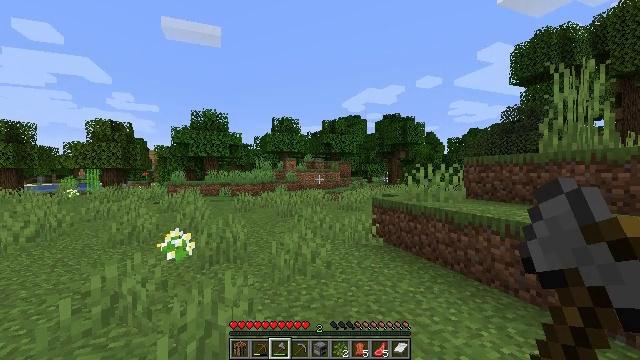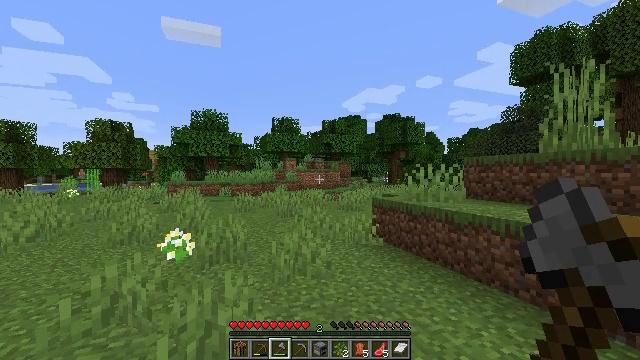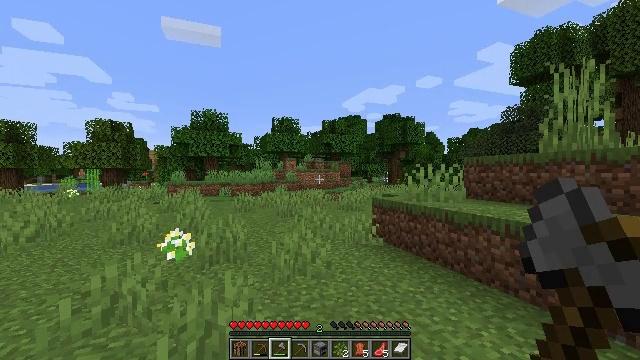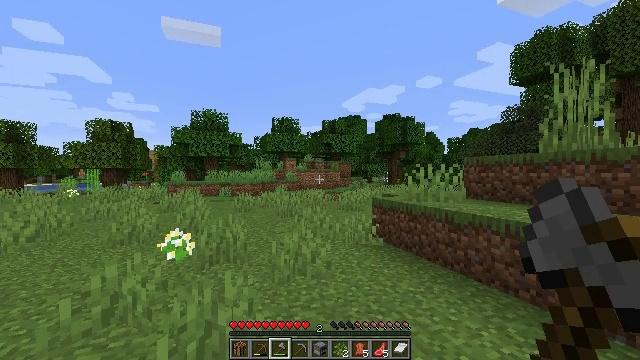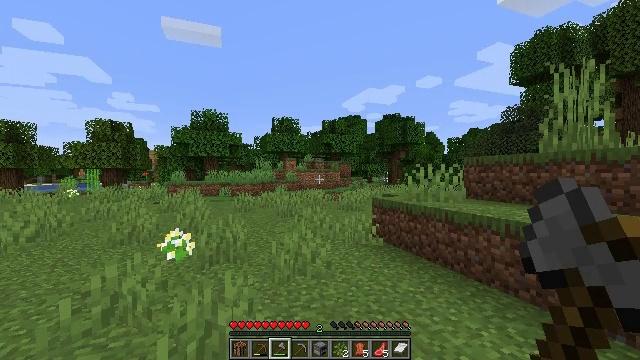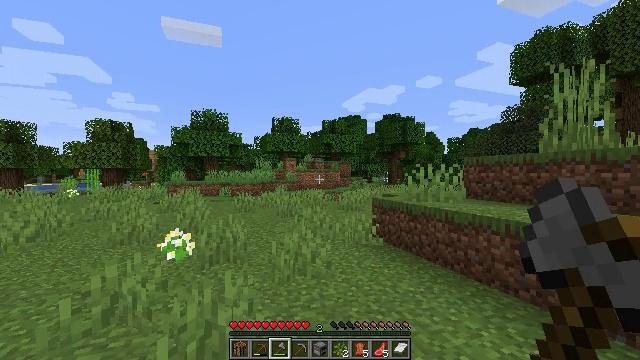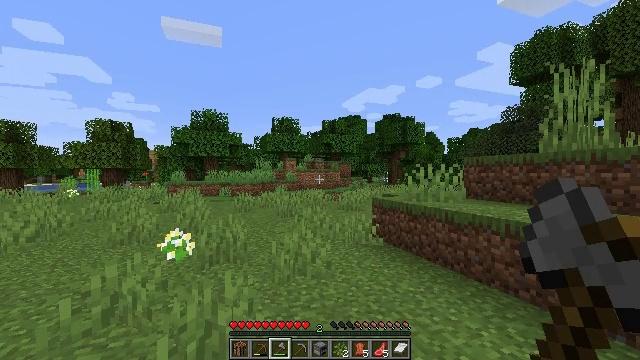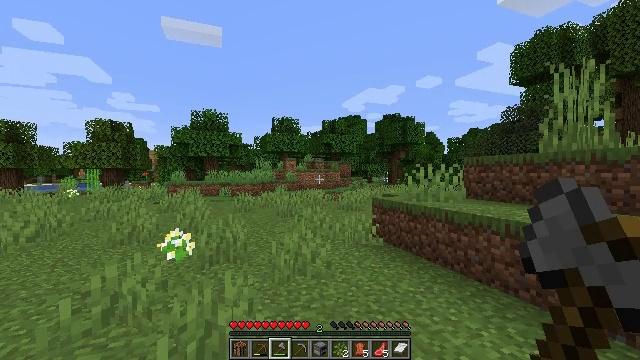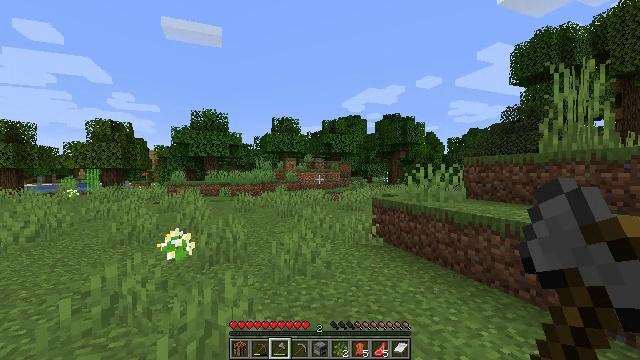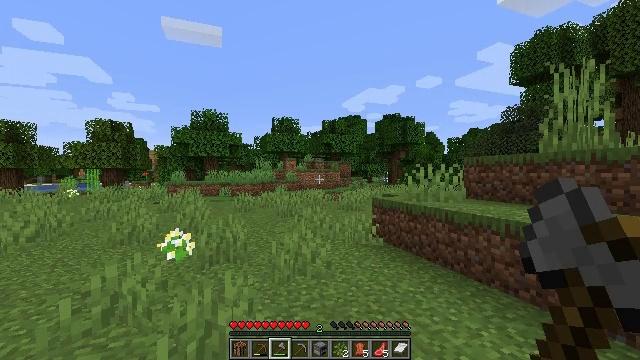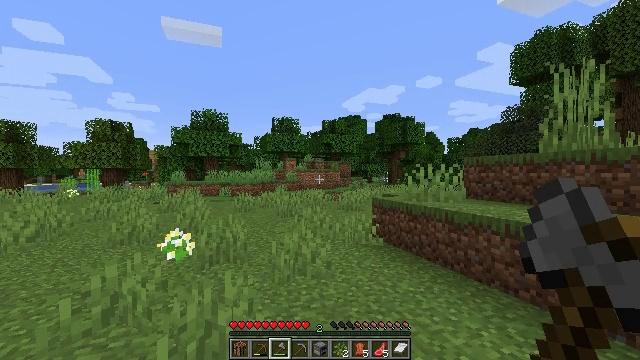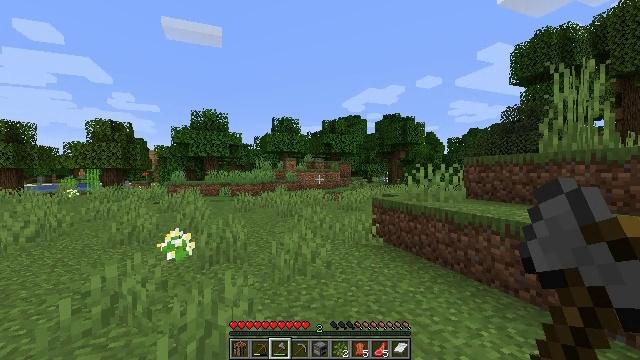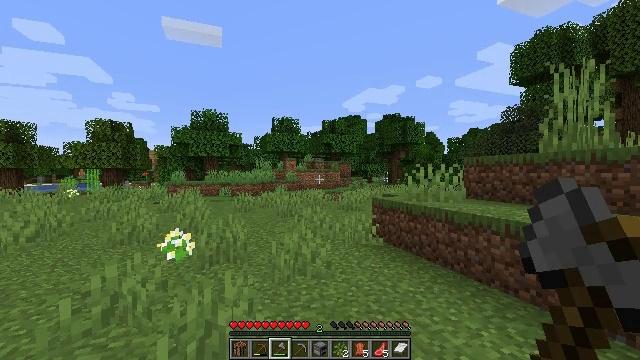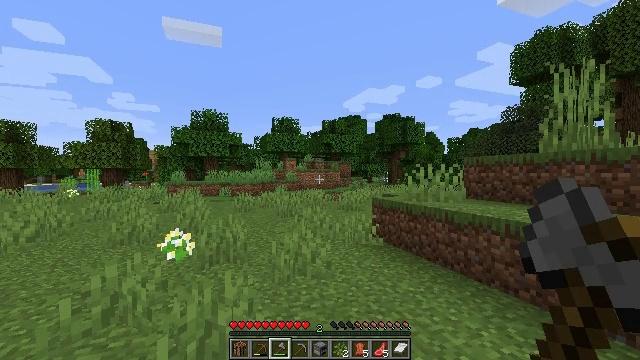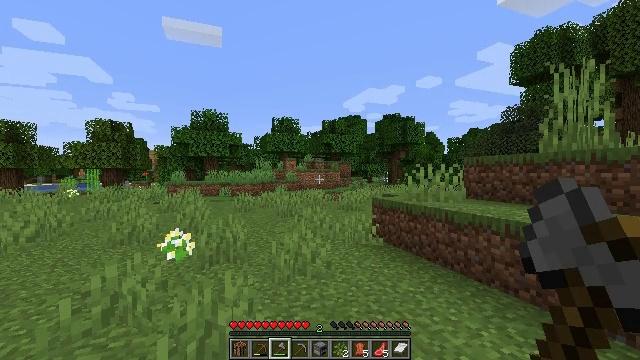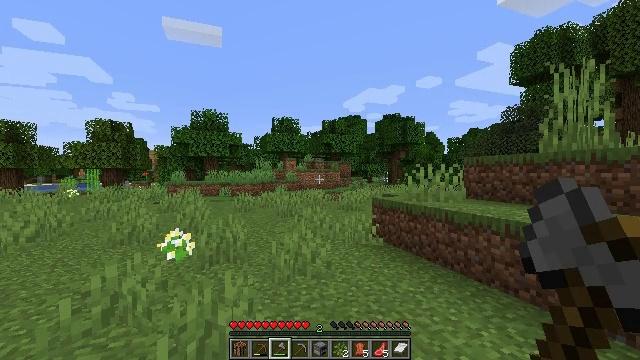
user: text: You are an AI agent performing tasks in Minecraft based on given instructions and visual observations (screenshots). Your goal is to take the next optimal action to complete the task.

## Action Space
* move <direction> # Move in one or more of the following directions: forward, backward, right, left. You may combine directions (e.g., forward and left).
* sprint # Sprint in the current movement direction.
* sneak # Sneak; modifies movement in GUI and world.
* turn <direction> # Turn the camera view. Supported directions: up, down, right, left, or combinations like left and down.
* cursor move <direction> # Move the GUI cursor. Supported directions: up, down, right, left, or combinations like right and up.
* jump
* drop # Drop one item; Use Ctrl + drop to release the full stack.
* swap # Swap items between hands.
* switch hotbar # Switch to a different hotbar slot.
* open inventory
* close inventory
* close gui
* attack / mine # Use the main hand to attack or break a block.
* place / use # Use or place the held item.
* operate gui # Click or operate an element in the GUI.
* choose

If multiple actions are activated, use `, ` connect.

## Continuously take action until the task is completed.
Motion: motion action
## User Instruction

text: Harvest sugar cane from the plant.
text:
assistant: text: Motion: no_op
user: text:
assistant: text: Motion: no_op
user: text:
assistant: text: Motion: no_op
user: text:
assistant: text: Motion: no_op
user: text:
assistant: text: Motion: no_op
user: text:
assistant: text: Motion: no_op
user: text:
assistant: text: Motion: no_op
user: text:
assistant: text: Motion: no_op
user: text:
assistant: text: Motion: no_op
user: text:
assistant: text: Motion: no_op
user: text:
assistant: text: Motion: no_op
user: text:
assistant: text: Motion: no_op
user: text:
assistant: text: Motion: no_op
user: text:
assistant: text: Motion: no_op
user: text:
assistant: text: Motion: no_op
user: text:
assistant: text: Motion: no_op
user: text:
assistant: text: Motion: no_op
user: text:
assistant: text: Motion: no_op
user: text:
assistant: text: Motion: no_op
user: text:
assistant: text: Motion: no_op
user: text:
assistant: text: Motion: no_op
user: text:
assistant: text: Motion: no_op
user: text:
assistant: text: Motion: no_op
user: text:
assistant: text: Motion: no_op
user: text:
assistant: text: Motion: no_op
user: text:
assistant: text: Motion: no_op
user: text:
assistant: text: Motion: no_op
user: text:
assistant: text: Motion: no_op
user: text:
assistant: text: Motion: no_op
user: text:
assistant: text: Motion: no_op